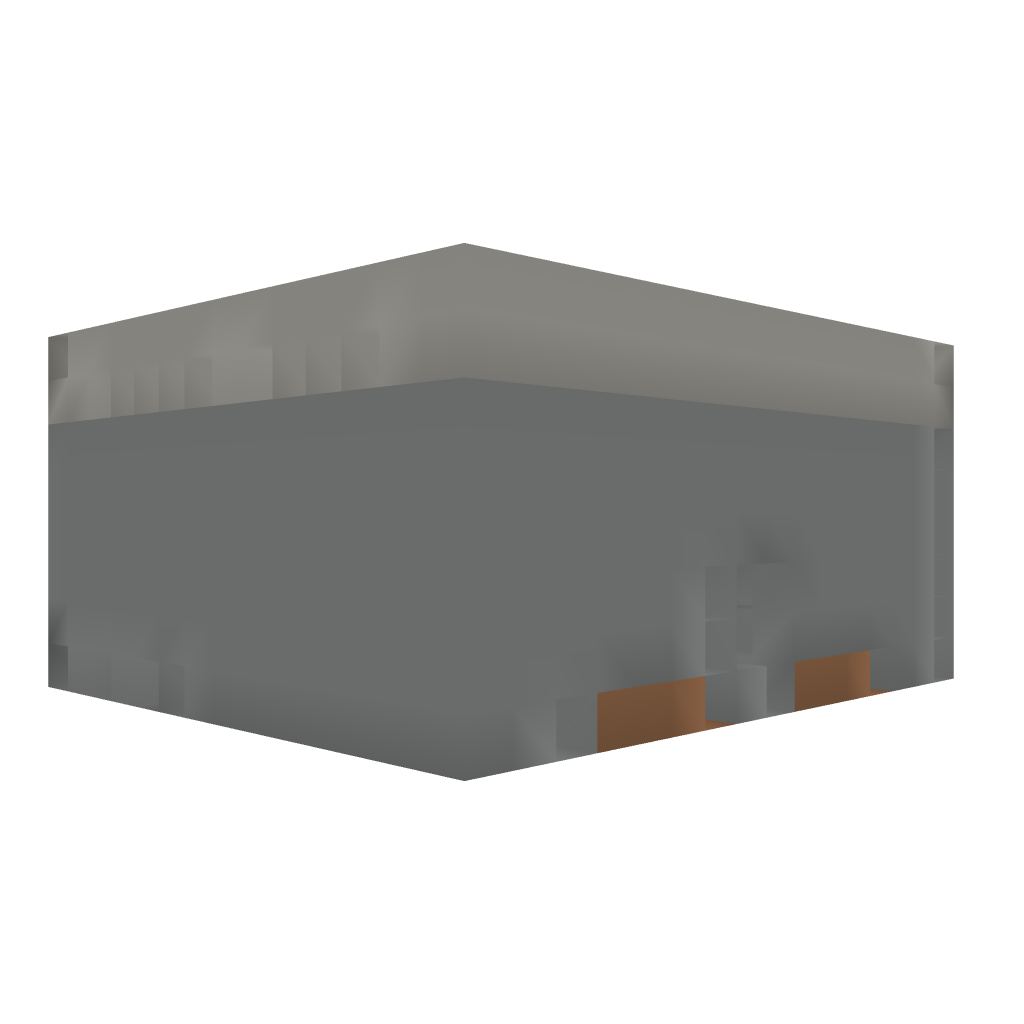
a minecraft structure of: Redstone Safehouse